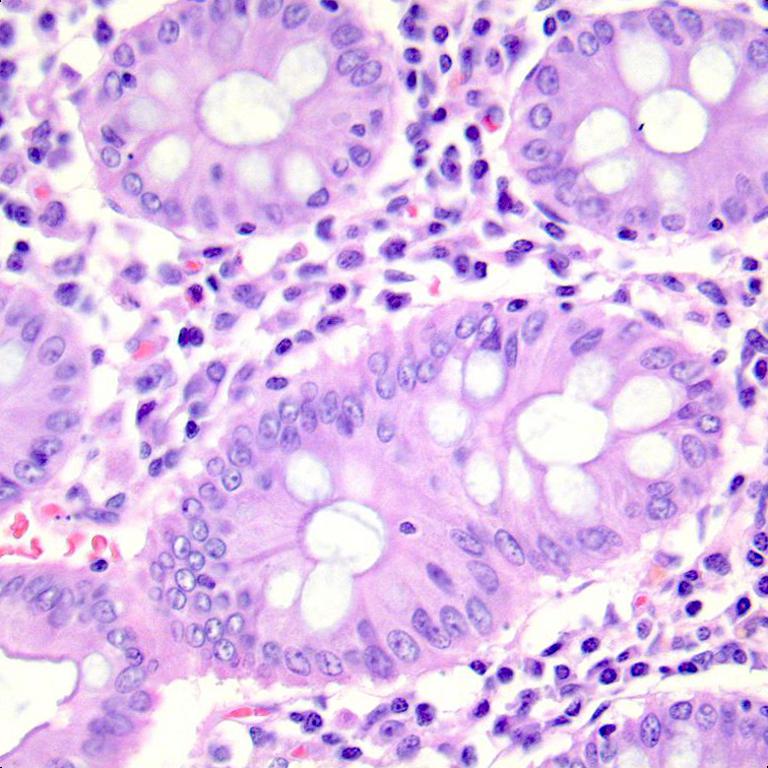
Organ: colon
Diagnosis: benign